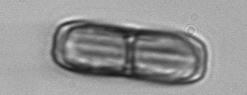
Label: Ephemera